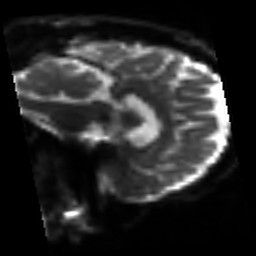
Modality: sbref
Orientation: sagittal
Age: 46
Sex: male
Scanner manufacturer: siemens
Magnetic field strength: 3 T
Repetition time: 3.2 s
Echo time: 0.081 s